Question: I have a UITableView with custom cells.
I want to implement this kind of UIScrollView in every cell.
The maximum number of image I can have in every scrollView is 5. it can be less, but not more.

I have the graphics and everything. I want to implement it with UIPageControl so the current image will be marked in the pageControl and so I can change its frame to the green glow.
I'm using this code right now in '- (UITableViewCell *)tableView:(UITableView *)tableView cellForRowAtIndexPath:(NSIndexPath *)indexPath':
'''
self.scrollView = [[UIScrollView alloc] initWithFrame:CGRectMake(12,202,295,91)];
self.scrollView.showsHorizontalScrollIndicator = NO;
NSMutableArray *imageArray = [[NSMutableArray alloc]init];
for (int i=0; i<[[[self.campArray objectAtIndex:[indexPath row]]valueForKey:@"images"]count]; i++) {
UIImageView * imageView =[[UIImageView alloc] initWithFrame:CGRectMake(i*130, 0, 108, 92)];
[imageView setImage:[UIImage imageNamed:@"Frame-03.png"]];
UIImageView *imgV = [[UIImageView alloc] initWithFrame:CGRectMake(5, 5, 96, 81)];
[imgV setImageWithURL:[NSURL URLWithString:[[[[self.campArray objectAtIndex:[indexPath row]]valueForKey:@"images"]objectAtIndex:i]valueForKey:@"thumbnailURL"]]];
imgV.contentMode=UIViewContentModeScaleToFill;
imgV.tag=i+1;
[imageView addSubview:imgV];
[imageArray addObject:imageView];
[imageView release];
[imgV release];
}
NSInteger numberOfViews = imageArray.count
;
for (int i = 0; i < numberOfViews; i++) {
[self.scrollView addSubview:[imageArray objectAtIndex:i]];
}
UITapGestureRecognizer *singleTap = [[UITapGestureRecognizer alloc] initWithTarget:self action:@selector(zoomImage)];
[self.scrollView addGestureRecognizer:singleTap];
self.scrollView.tag = [indexPath row];
UIPageControl *pgCtr = [[UIPageControl alloc] initWithFrame:CGRectMake(0, 0, 108, 81)];
pgCtr.numberOfPages=numberOfViews;
pgCtr.autoresizingMask=UIViewAutoresizingNone;
[cell.contentView addSubview:pgCtr];
//set the scroll view content size
self.scrollView.contentSize = CGSizeMake(130 *
numberOfViews,
self.scrollView.frame.size.height);
//add the scrollview to this view
[cell.contentView addSubview:self.scrollView];
return cell;
'''
Thanks!
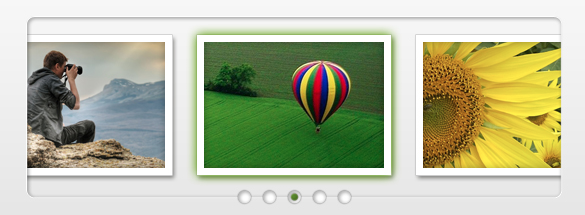
Answer: I would do it by making a 'UIScrollView' setting up your 'UIImageView' objects in the scroll view as desired.
When the user scrolls around the images and lets go, you'll want the image closest to the center to center itself and become the highlighted image. We'll need to handle that ourselves. So create a 'UIScrollViewDelegate' and implement the method 'scrollViewWillBeginDecelerating:'
Our next problem is figuring out how to make the scrolling slow to a stop centered on the nearest image. This is a little tricky, but quite possible. We need to know a few things. Like our visible area of the scroll view is really just a moving window on a bigger picture. We need to know where this window is right now and we need to know where all the items are in the big picture.
Take the width of the scroll view (not the content, the scroll view itself) and divide by 2. You have the center, but we need to compare it against the current position of our content. Use the 'contentOffset' of the 'UIScrollView' compare it against the 'frame' property in each 'UIImageView' you put into the scroll view. Using 'origin.x' and 'size.width'
'''
CGFloat center = self.scrollView.frame.size.width/2 + self.scrollView.contentOffset.x;
for (UIImageView *view in scrollViewImages) {
CGFloat leftEdge = view.frame.origin.x;
CGFloat rightEdge = leftEdge + view.frame.size.width;
// I didn't account the user stopping in a gap between images
if (center >= leftEdge && center <= rightEdge) {
[self.scrollView setContentOffset:leftEdge+view.frame.size.width/2 animated:YES];
self.selectedImage = view;
break;
}
}
'''
Then just update image, 'UIPageControl' and whatever you need to do.